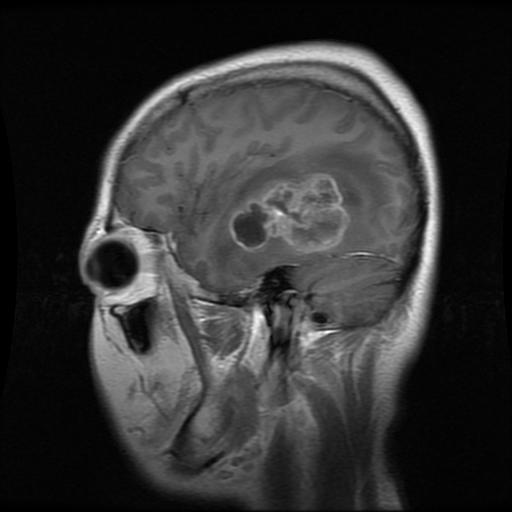
Label: glioma